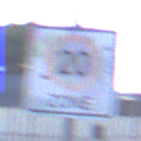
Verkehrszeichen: BeginnZone20
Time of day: SunriseSunset
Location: Outdoor (Suburban)
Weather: PartlyCloudy
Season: NotSpecified
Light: Natural